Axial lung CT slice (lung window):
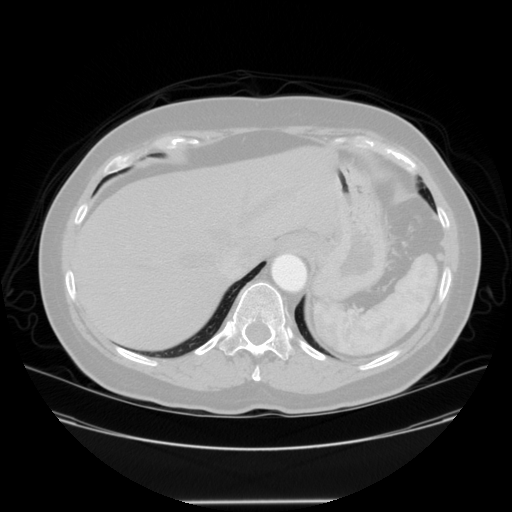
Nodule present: no